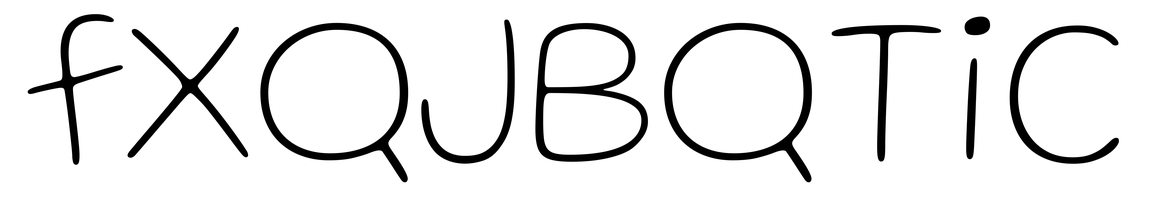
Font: Gluten_Thin